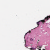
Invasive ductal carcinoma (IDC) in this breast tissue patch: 0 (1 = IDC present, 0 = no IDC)